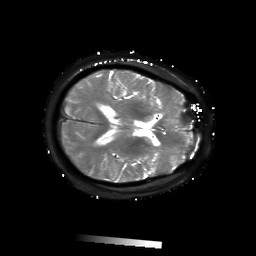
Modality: T2starmap
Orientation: axial
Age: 58
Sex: female
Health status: ill